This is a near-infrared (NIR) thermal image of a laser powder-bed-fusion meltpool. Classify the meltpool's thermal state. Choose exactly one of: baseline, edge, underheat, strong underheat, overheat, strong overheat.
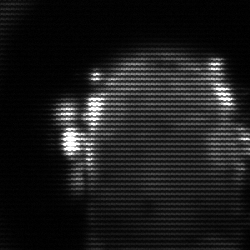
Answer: baseline